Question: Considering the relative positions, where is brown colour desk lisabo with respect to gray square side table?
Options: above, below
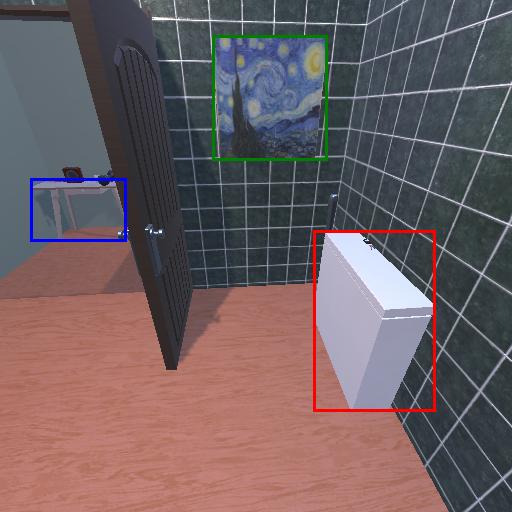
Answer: above